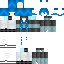
A female human skin with dark skin, wearing blue helmet dressed in a blue hoodie and black pants, featuring a closed mouth.